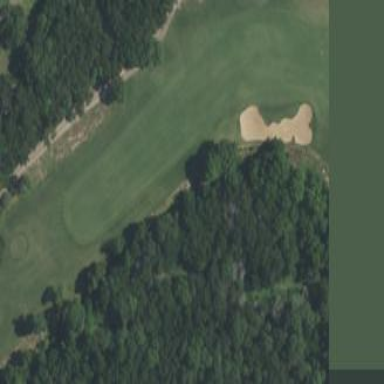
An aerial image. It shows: Area of rough grass used for golf.